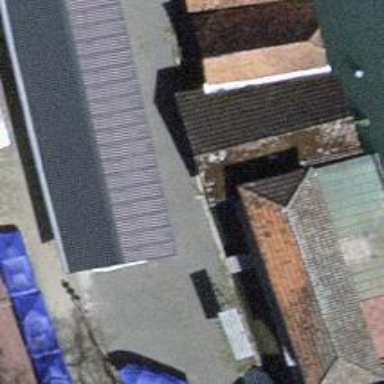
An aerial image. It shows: Boat storage area.